Aerial crown-view tile of a tropical tree (Barro Colorado Island, Panama), acquired 20241216:
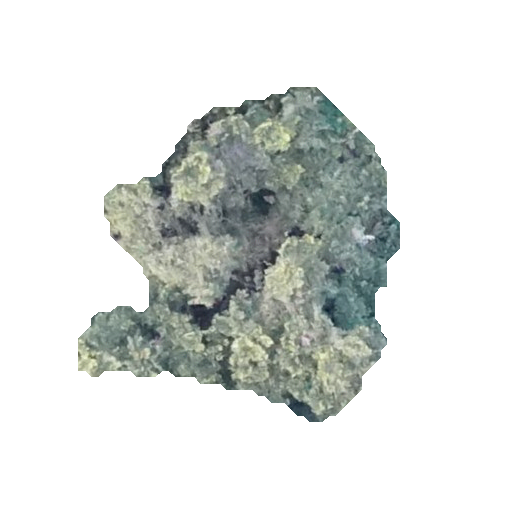
Species: Guapira myrtiflora
GBIF accepted scientific name: Guapira myrtiflora
Crown area: 103.234 m²